Field crop: tomato
Growth stage: 2
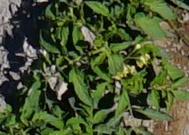
Species: tomato